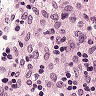
Metastatic tissue present: no